四年级 · 算术
直接写出得数。

| $8 \times 90=$ | $70 \times 12=$ | $540 \div 6=$ | $910 \div 70=$ |
| :--- | :--- | :--- | :--- |
| $98 \times 31 \approx$ | $722 \div 89 \approx$ | $479 \div 81 \approx$ | $25 \times 40=$ |
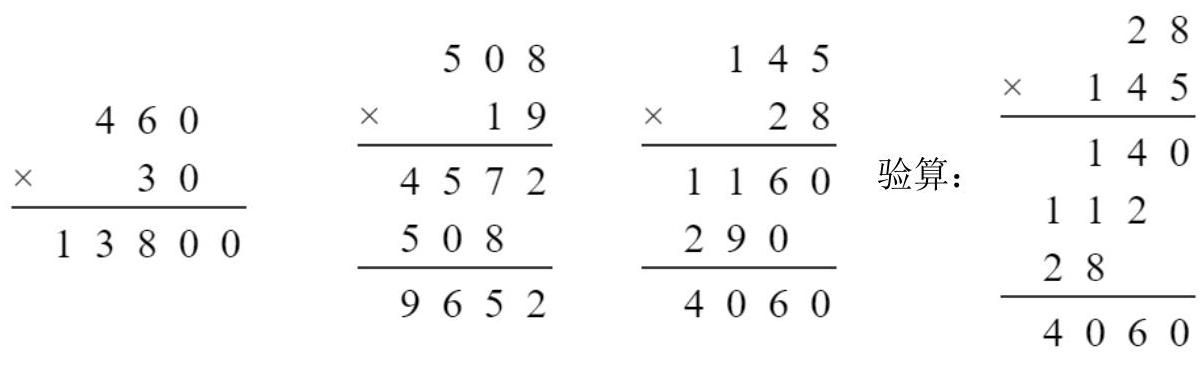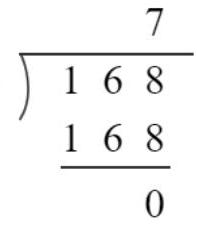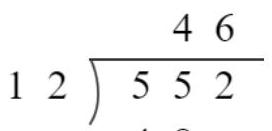
答案: $720 ; 840 ; 90 ; 13$

$3000 ; 8 ; 6 ; 1000$

【详解】略19.答案: $13800 ; 9652 ; 4060$

$7 ; 46 ; 25$

【分析】（1）（2）（3）使用整数乘法法则进行计算：从个位乘起，依次用第二个因数每位上的数去乘第一个因数, 用第二个因数哪一位上的数去乘, 得数的末位就和第二个因数的那一位对齐, 再把几次乘得的数加起来。

（4）（5）（6）使用整数除法法则进行计算: 从被除数的高位起, 除数是几位数, 就先看被除数的前几位, 如果不够除, 就要多看一位。除到哪一位就要把商写在那一位的上面。每次除得的余数都必须比除数小。

【详解】 $460 \times 30=13800$

$508 \times 19=9652$

$\star 145 \times 28=4060$

$168 \div 24=7 \quad 552 \div 12=46 \quad \star 650 \div 26=25$
24

$\frac{48}{72}$
$\frac{72}{0}$
$2 6 \longdiv { 6 5 0 }$
$\frac{130}{0}$ $\frac{52}{130}$ 验算: $\frac{\times 26}{150}$
$\frac{50}{650}$
解析: 答案: $720 ; 840 ; 90 ; 13$

$3000 ; 8 ; 6 ; 1000$

【详解】略19.答案: $13800 ; 9652 ; 4060$

$7 ; 46 ; 25$

【分析】（1）（2）（3）使用整数乘法法则进行计算：从个位乘起，依次用第二个因数每位上的数去乘第一个因数, 用第二个因数哪一位上的数去乘, 得数的末位就和第二个因数的那一位对齐, 再把几次乘得的数加起来。

（4）（5）（6）使用整数除法法则进行计算: 从被除数的高位起, 除数是几位数, 就先看被除数的前几位, 如果不够除, 就要多看一位。除到哪一位就要把商写在那一位的上面。每次除得的余数都必须比除数小。

【详解】 $460 \times 30=13800$

$508 \times 19=9652$

$\star 145 \times 28=4060$

$168 \div 24=7 \quad 552 \div 12=46 \quad \star 650 \div 26=25$
24

$\frac{48}{72}$
$\frac{72}{0}$
$2 6 \longdiv { 6 5 0 }$
$\frac{130}{0}$ $\frac{52}{130}$ 验算: $\frac{\times 26}{150}$
$\frac{50}{650}$